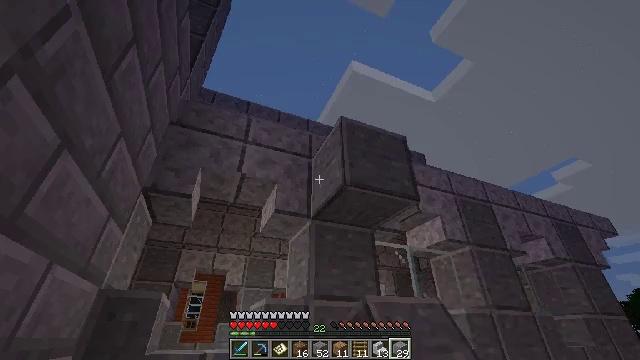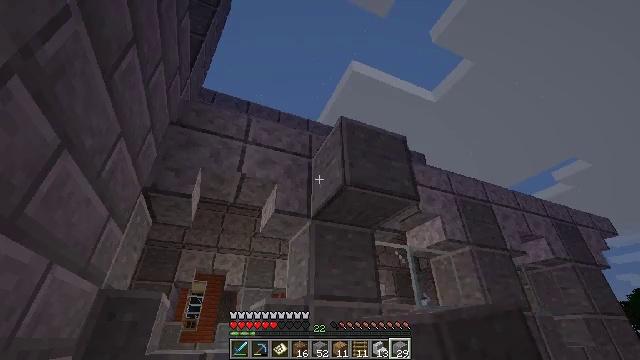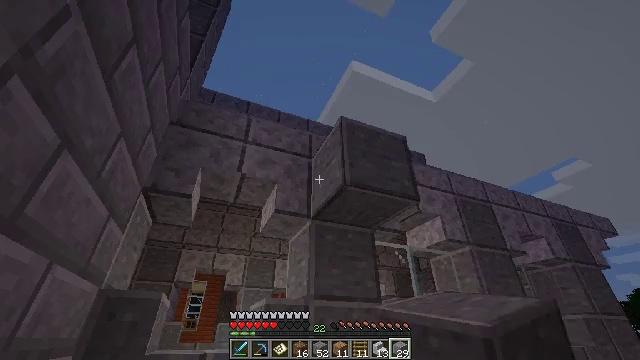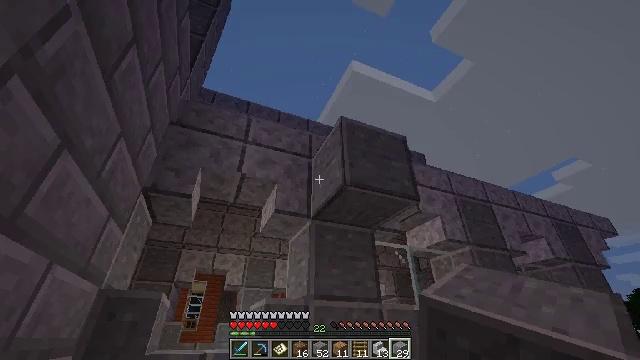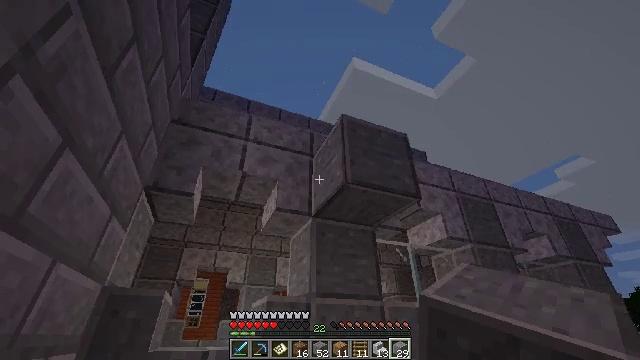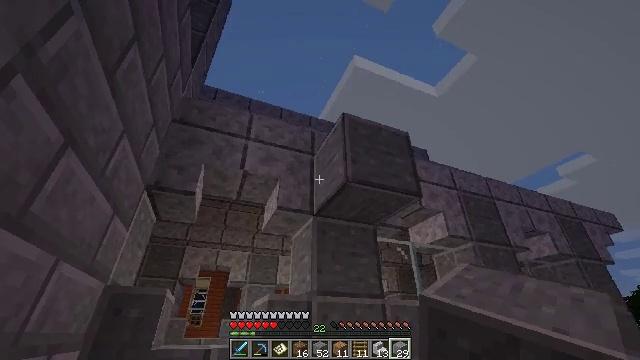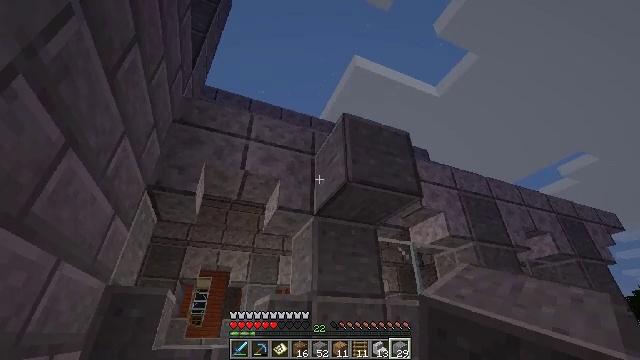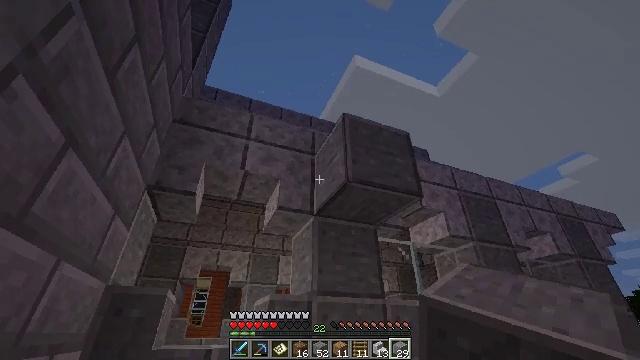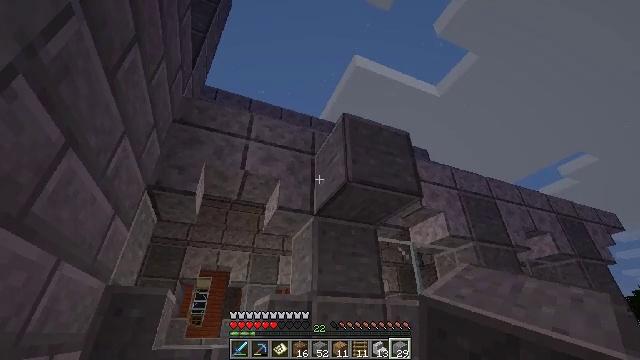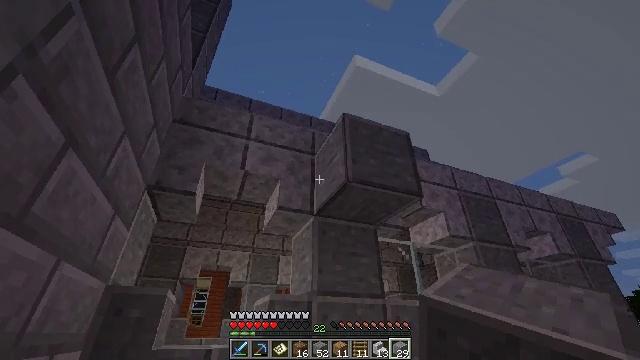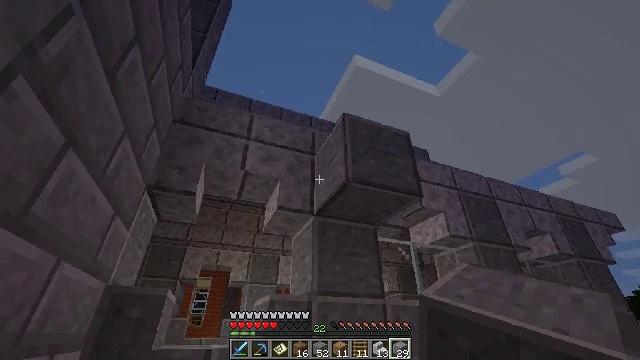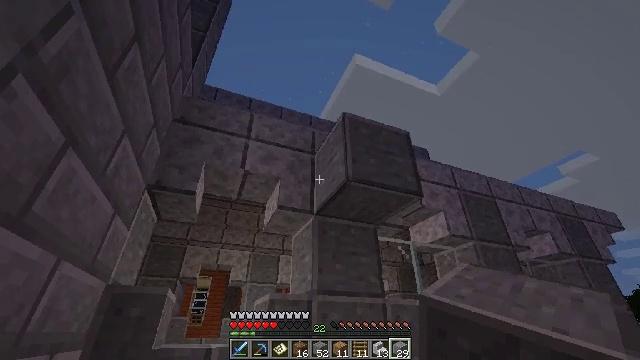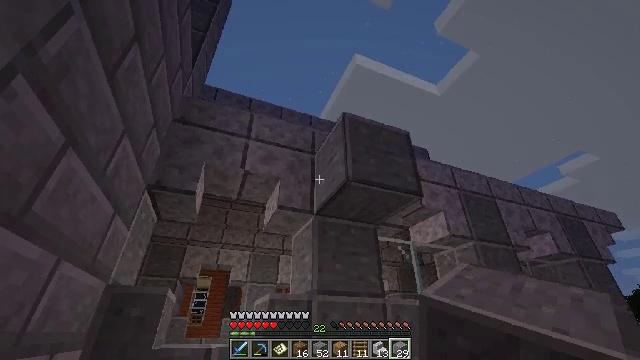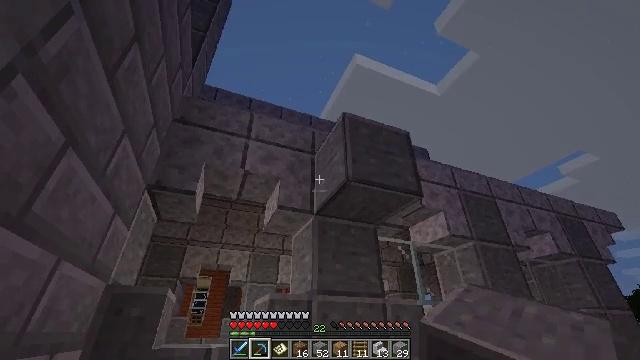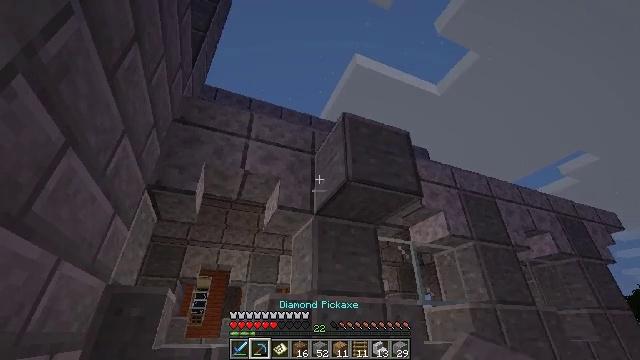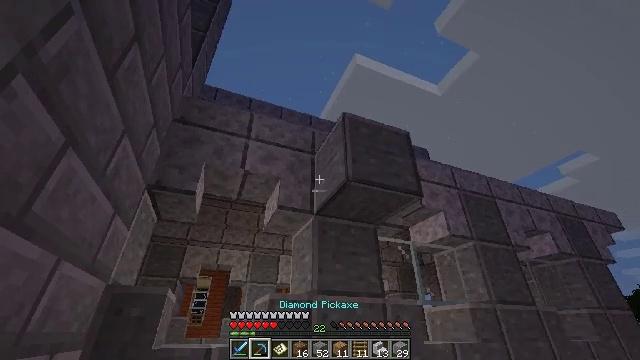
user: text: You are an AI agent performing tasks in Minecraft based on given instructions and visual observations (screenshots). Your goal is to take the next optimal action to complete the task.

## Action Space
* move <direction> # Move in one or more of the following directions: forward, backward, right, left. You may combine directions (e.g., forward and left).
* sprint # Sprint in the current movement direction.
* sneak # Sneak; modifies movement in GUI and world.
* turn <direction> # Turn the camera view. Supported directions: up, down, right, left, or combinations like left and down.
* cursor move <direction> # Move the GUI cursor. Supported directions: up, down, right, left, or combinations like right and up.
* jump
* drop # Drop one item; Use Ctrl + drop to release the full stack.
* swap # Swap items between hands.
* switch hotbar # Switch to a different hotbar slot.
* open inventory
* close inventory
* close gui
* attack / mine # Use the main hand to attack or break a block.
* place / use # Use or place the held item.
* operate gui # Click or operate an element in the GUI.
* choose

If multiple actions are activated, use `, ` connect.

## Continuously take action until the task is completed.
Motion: motion action
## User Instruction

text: Mine polished andesite from a structure.
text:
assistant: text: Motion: no_op
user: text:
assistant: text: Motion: no_op
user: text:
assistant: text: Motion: no_op
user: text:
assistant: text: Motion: no_op
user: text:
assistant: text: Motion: no_op
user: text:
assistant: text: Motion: no_op
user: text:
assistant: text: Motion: no_op
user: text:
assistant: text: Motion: no_op
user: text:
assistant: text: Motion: no_op
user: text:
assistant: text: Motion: no_op
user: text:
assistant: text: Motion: no_op
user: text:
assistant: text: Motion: no_op
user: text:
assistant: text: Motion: switch to hotbar 2
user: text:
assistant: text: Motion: switch to hotbar 2
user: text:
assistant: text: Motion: switch to hotbar 2
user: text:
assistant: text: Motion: turn down, switch to hotbar 2
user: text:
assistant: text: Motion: turn down
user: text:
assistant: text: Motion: turn right and down
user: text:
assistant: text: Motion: turn right and down
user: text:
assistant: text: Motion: turn down
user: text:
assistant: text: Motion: turn left and down
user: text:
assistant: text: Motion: turn left and down
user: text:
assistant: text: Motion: turn left and down
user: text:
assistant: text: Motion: no_op
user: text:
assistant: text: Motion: no_op
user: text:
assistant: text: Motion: no_op
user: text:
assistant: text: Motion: no_op
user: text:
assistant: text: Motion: turn left
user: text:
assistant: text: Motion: turn left and down
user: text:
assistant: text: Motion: turn left and down